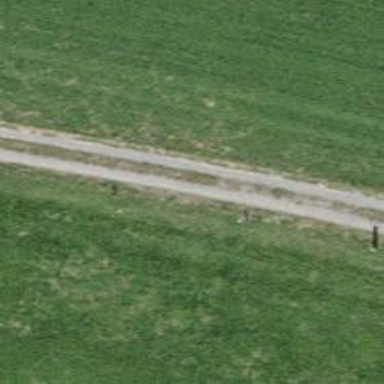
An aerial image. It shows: Gravel track with Grade 3 quality.